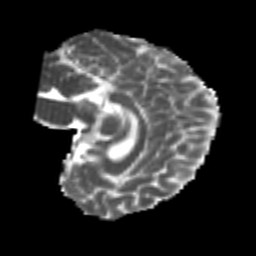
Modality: MD
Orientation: sagittal
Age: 22
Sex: female
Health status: healthy
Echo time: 0.074 s